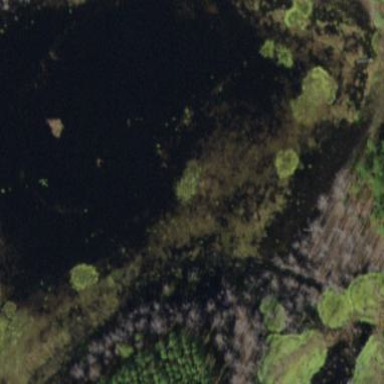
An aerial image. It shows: Marshy wetland area.